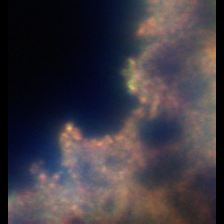
Taxon: Unknown_full_image
Group: Unknown